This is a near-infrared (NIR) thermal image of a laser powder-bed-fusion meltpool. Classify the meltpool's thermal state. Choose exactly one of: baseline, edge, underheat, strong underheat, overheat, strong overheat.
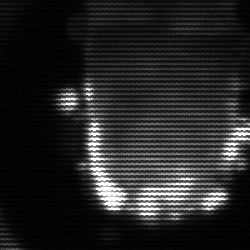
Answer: baseline